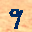
Label: 9